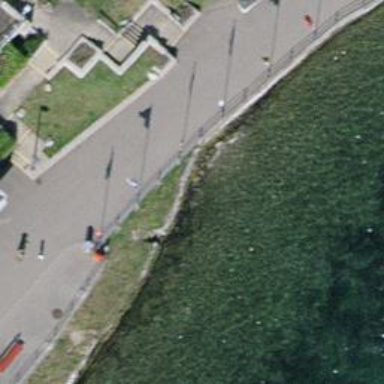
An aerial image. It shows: Flagpole which is man-made.